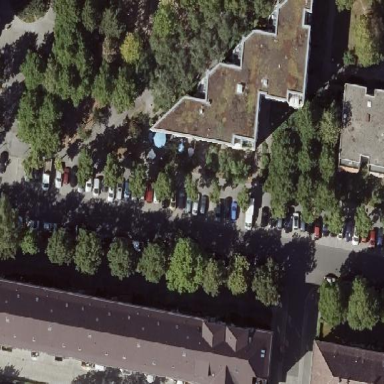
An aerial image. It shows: Street-side parking area.